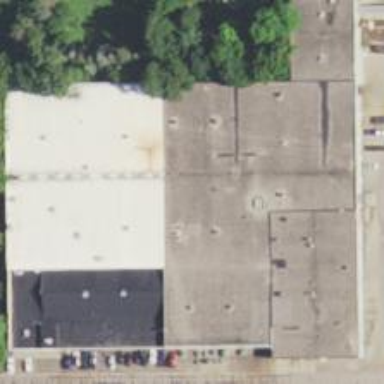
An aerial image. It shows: Industrial building that serves as factory.